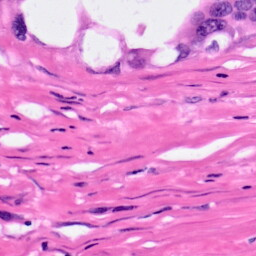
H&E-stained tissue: Pancreatic